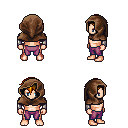
a pixel art fantasy rpg character, male body template, human, light skin, steel arm armor, magenta pants, dark blonde short bangs hairstyle, cloth hood, four views (front, back, left, right), 2x2 character sprite sheet, small pixel art, hard edges, no anti-aliasing